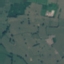
Land use / land cover: Pasture